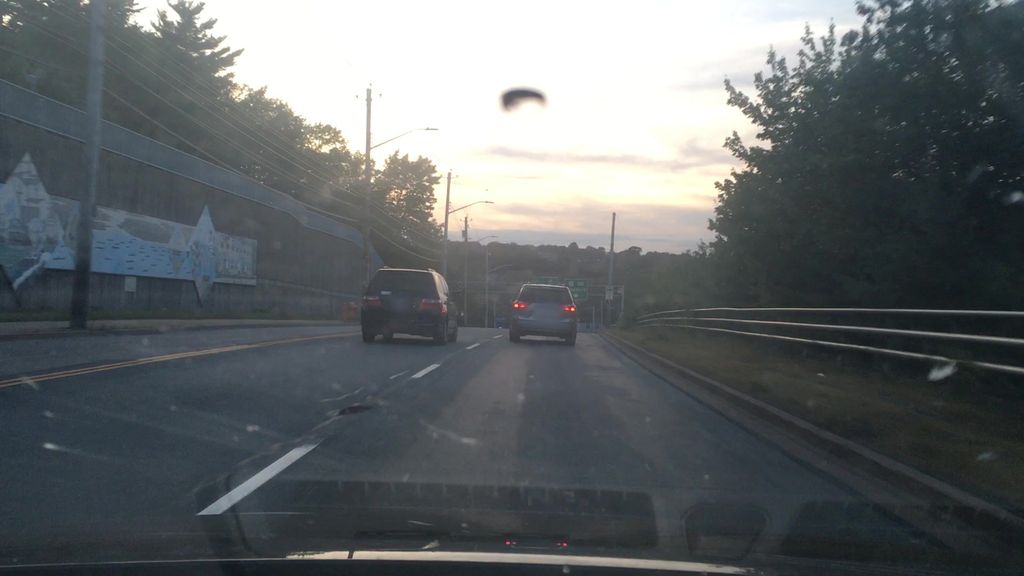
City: halifax